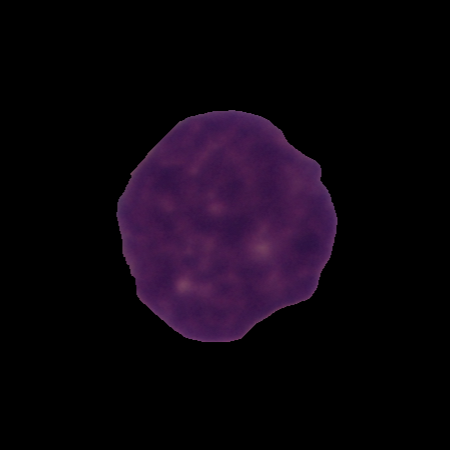
Label: cancer